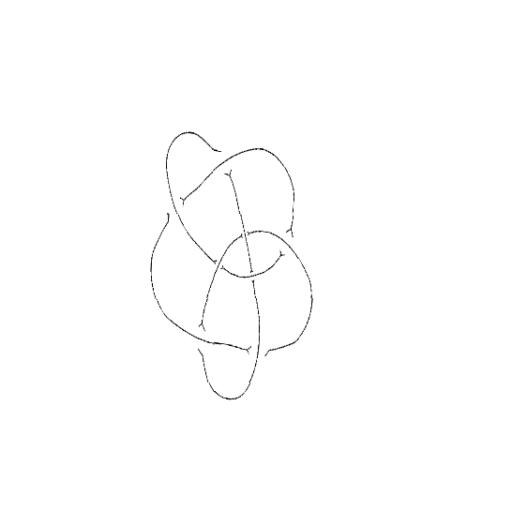
Crossing number: 8